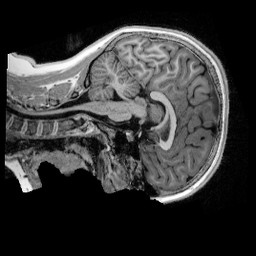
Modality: UNIT1_denoised
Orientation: sagittal
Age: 12
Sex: female
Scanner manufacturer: siemens
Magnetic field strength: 3 T
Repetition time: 4 s
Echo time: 0.00303 s